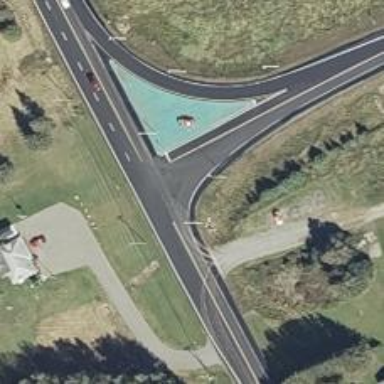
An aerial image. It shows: Trunk link highway with asphalt surface.